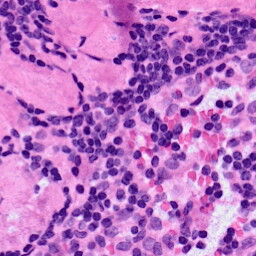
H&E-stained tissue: LymphNode